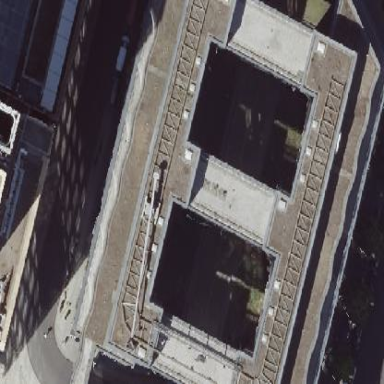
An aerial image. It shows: Office building.